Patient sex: M
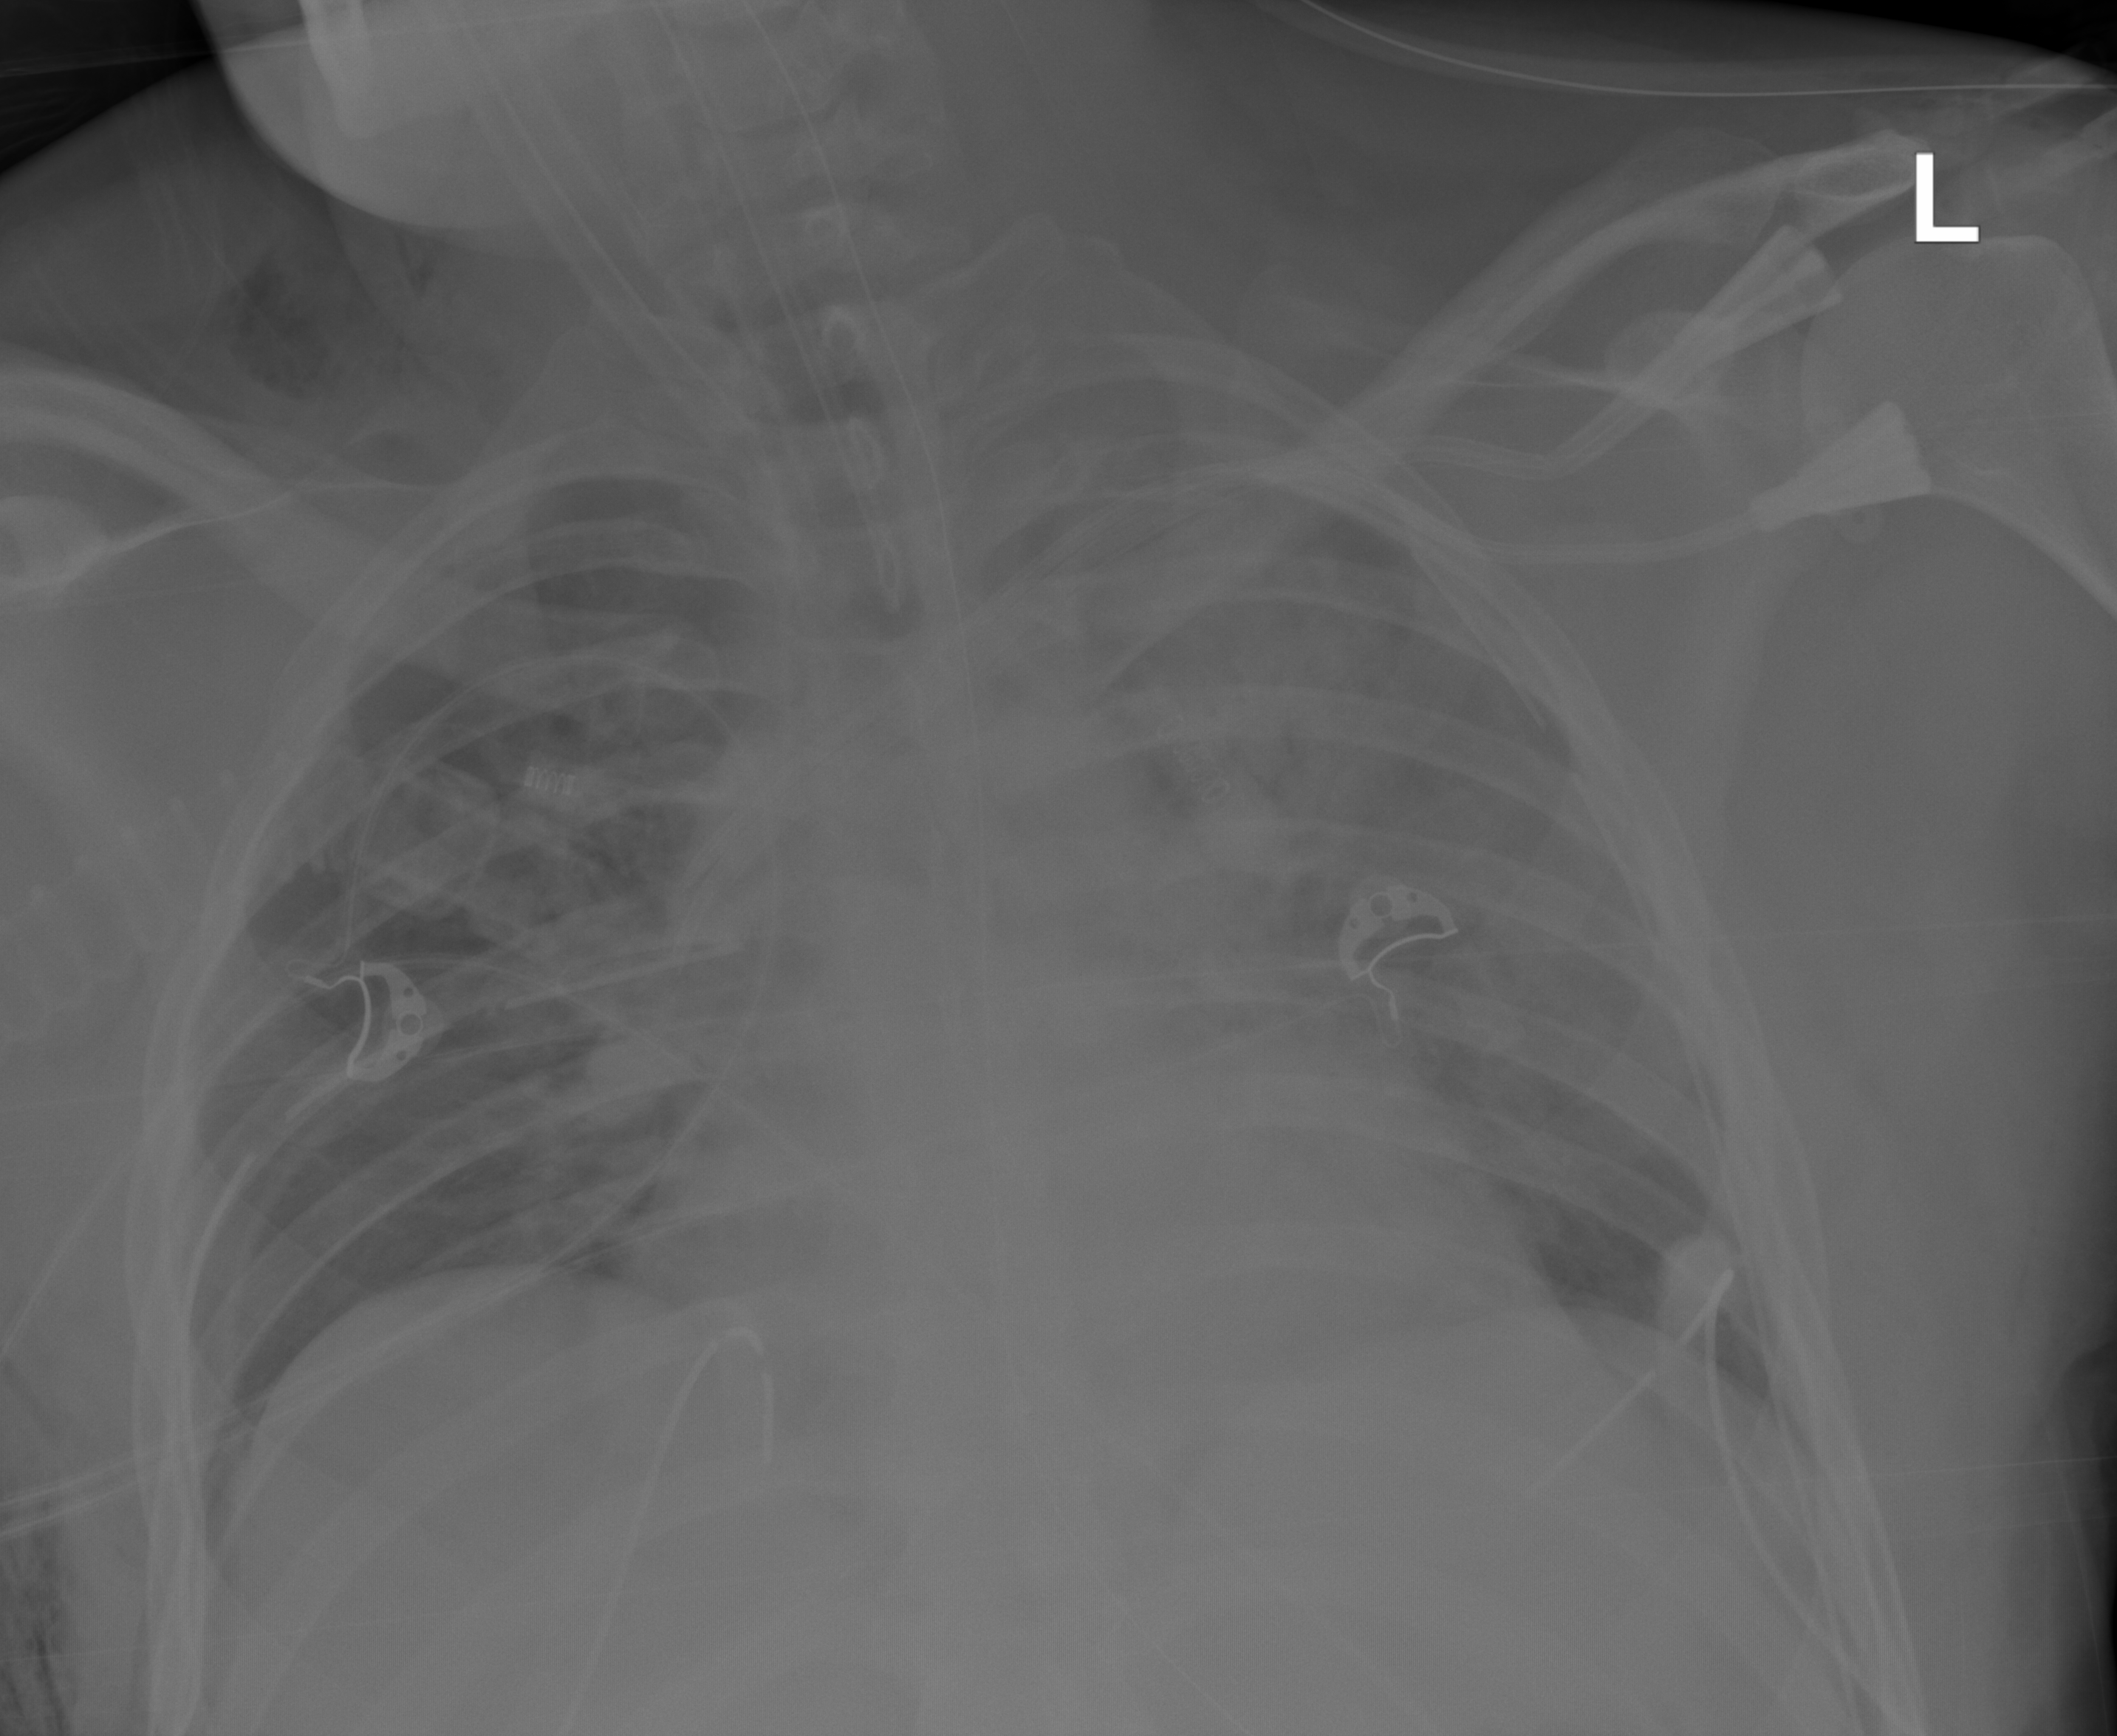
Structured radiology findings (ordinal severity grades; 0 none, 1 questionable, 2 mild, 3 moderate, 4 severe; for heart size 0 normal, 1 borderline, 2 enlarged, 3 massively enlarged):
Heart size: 2
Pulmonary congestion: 0
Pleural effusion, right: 0
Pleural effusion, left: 0
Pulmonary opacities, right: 2
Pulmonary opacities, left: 4
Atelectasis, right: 0
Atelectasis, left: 3